Question: I am adding the below 'media query' directly to a style sheet to my webpage:
'''
@media screen and (max-width: 480px) {
background-color:red;
}
'''
So I am making the background colour change to red if the media type is screen and its maximum width is 480px. However Notepad++ is not picking up the media query as a CSS feature, it doesn't show in the colours as its supposed to.

Any suggestions?
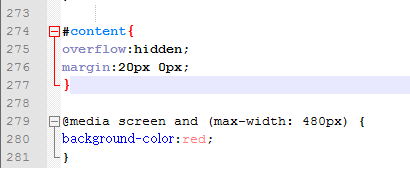
Answer: You want
'''
@media screen and (max-width: 480px) {
#content {
background-color:red;
}
}
'''
<URL>
see the first example, rules go inside of the media query